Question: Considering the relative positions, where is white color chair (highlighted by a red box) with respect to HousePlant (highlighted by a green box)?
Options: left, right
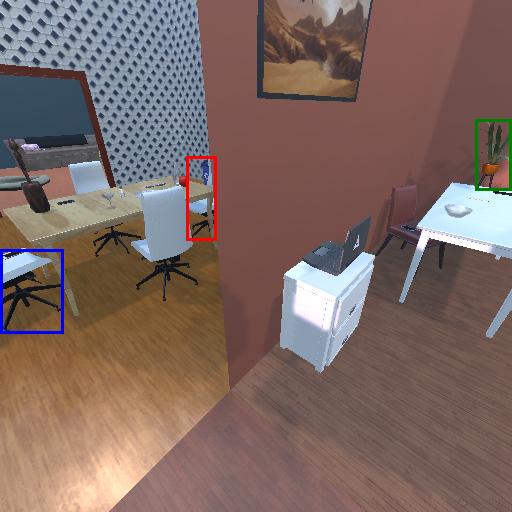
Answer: left